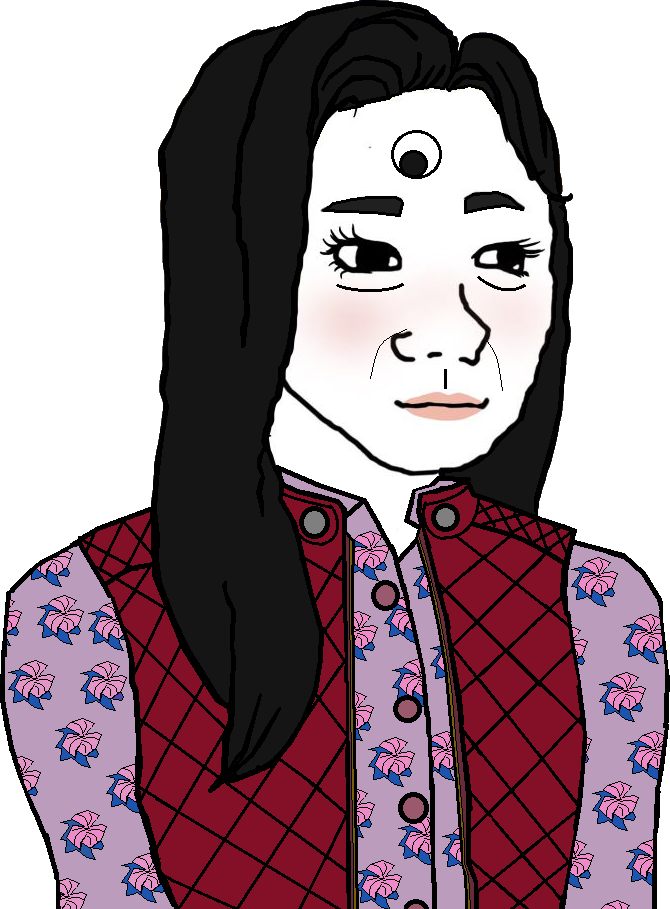
Label: 5_Trad_Wife